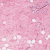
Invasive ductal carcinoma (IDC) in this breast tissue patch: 0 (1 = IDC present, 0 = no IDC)